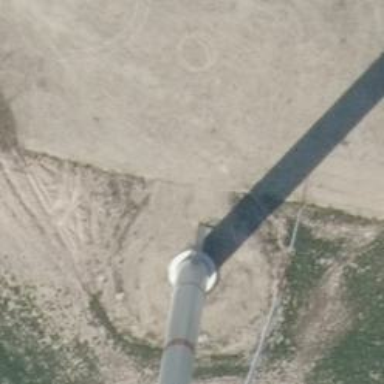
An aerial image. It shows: Wind generator of the horizontal axis type made by Vestas.